Question: <URL> generally involves skipping the specular term when the light source is on the "wrong" side of the surface, for which the straightforward approach is to dot the unit normal direction 'N' and light direction 'L' and check for a positive result.
I attempted to do this without a branch in my shader: instead of using an 'if' statement, I do all the calculations for the specular term and then give it a coefficient which is '1.0' if 'dot(N, L)' is greater than zero and '0.0' otherwise. (I achieve this using the builtin 'step()' function. Combining 'max()' and 'sign()' produces the same results but is said to be a bit slower.)
However, this appeared to lead to odd, device- and/or iOS version-specific, results:

- - -
Clearly, it's not the branching or lack thereof that's the problem. (The right-hand image is the "correct" rendering, by the way.)
Here's my fragment shader:
'''
precision mediump float;
uniform lowp vec3 ambientLight;
uniform lowp vec3 light0Color;
uniform lowp vec3 materialAmbient;
uniform lowp vec3 materialDiffuse;
uniform lowp vec3 materialSpecular;
uniform lowp float materialShininess;
// input variables from vertex shader (in view coordinates)
varying vec3 NormDir;
varying vec3 ViewDir;
varying vec3 LightDir;
void main (void)
{
vec3 L = normalize(LightDir);
vec3 N = normalize(NormDir);
vec3 E = normalize(ViewDir);
lowp vec3 ambient = ambientLight * materialAmbient;
float cos_theta = dot(L, N);
lowp vec3 diffuse = materialDiffuse * light0Color * max(0.0, cos_theta);
lowp vec3 specular = vec3(0.0, 0.0, 0.0);
// if (cos_theta > 0.0) {
lowp vec3 R = reflect(-L, N);
lowp vec3 V = normalize(-E);
float cos_alpha = dot(R, V);
specular = step(0.0, cos_theta) * materialSpecular * light0Color * pow(max(0.0, cos_alpha), materialShininess);
// ~~~~~~~~~~~~~~~~~~~~~~
// should produce the same results as the commented branch, right?
// }
gl_FragColor = vec4(ambient + diffuse + specular, 1.0);
}
'''
I welcome further suggestions for improving this shader's performance on iOS hardware, too!
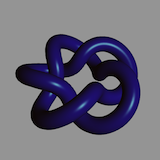
Answer: As noted in @BradLarson's comment, the 'lowp' qualifier on 'materialShininess' turned out to be the problem; with that set to 'mediump' instead, it renders correctly (right-hand image) on all devices and OS versions I have on hand, regardless of whether the branch or no-branch (with 'step') version of the shader is used.
(Using 'lowp' versus 'mediump' for the inputs 'R' and 'V' from which 'cos_alpha' is calculated doesn't make any visible difference, which makes sense: those are normalized vectors, so their components have magnitudes in the range 0.0 to 1.0. That's the same range as color components, for which 'lowp' seems to be intended.)